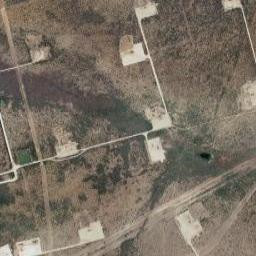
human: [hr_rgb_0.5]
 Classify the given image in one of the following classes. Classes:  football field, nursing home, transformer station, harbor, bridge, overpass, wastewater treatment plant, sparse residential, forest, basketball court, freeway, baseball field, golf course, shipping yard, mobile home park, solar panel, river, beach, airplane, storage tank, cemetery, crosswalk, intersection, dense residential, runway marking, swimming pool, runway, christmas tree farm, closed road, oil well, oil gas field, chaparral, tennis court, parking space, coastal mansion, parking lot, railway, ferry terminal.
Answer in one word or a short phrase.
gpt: oil gas field